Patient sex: F
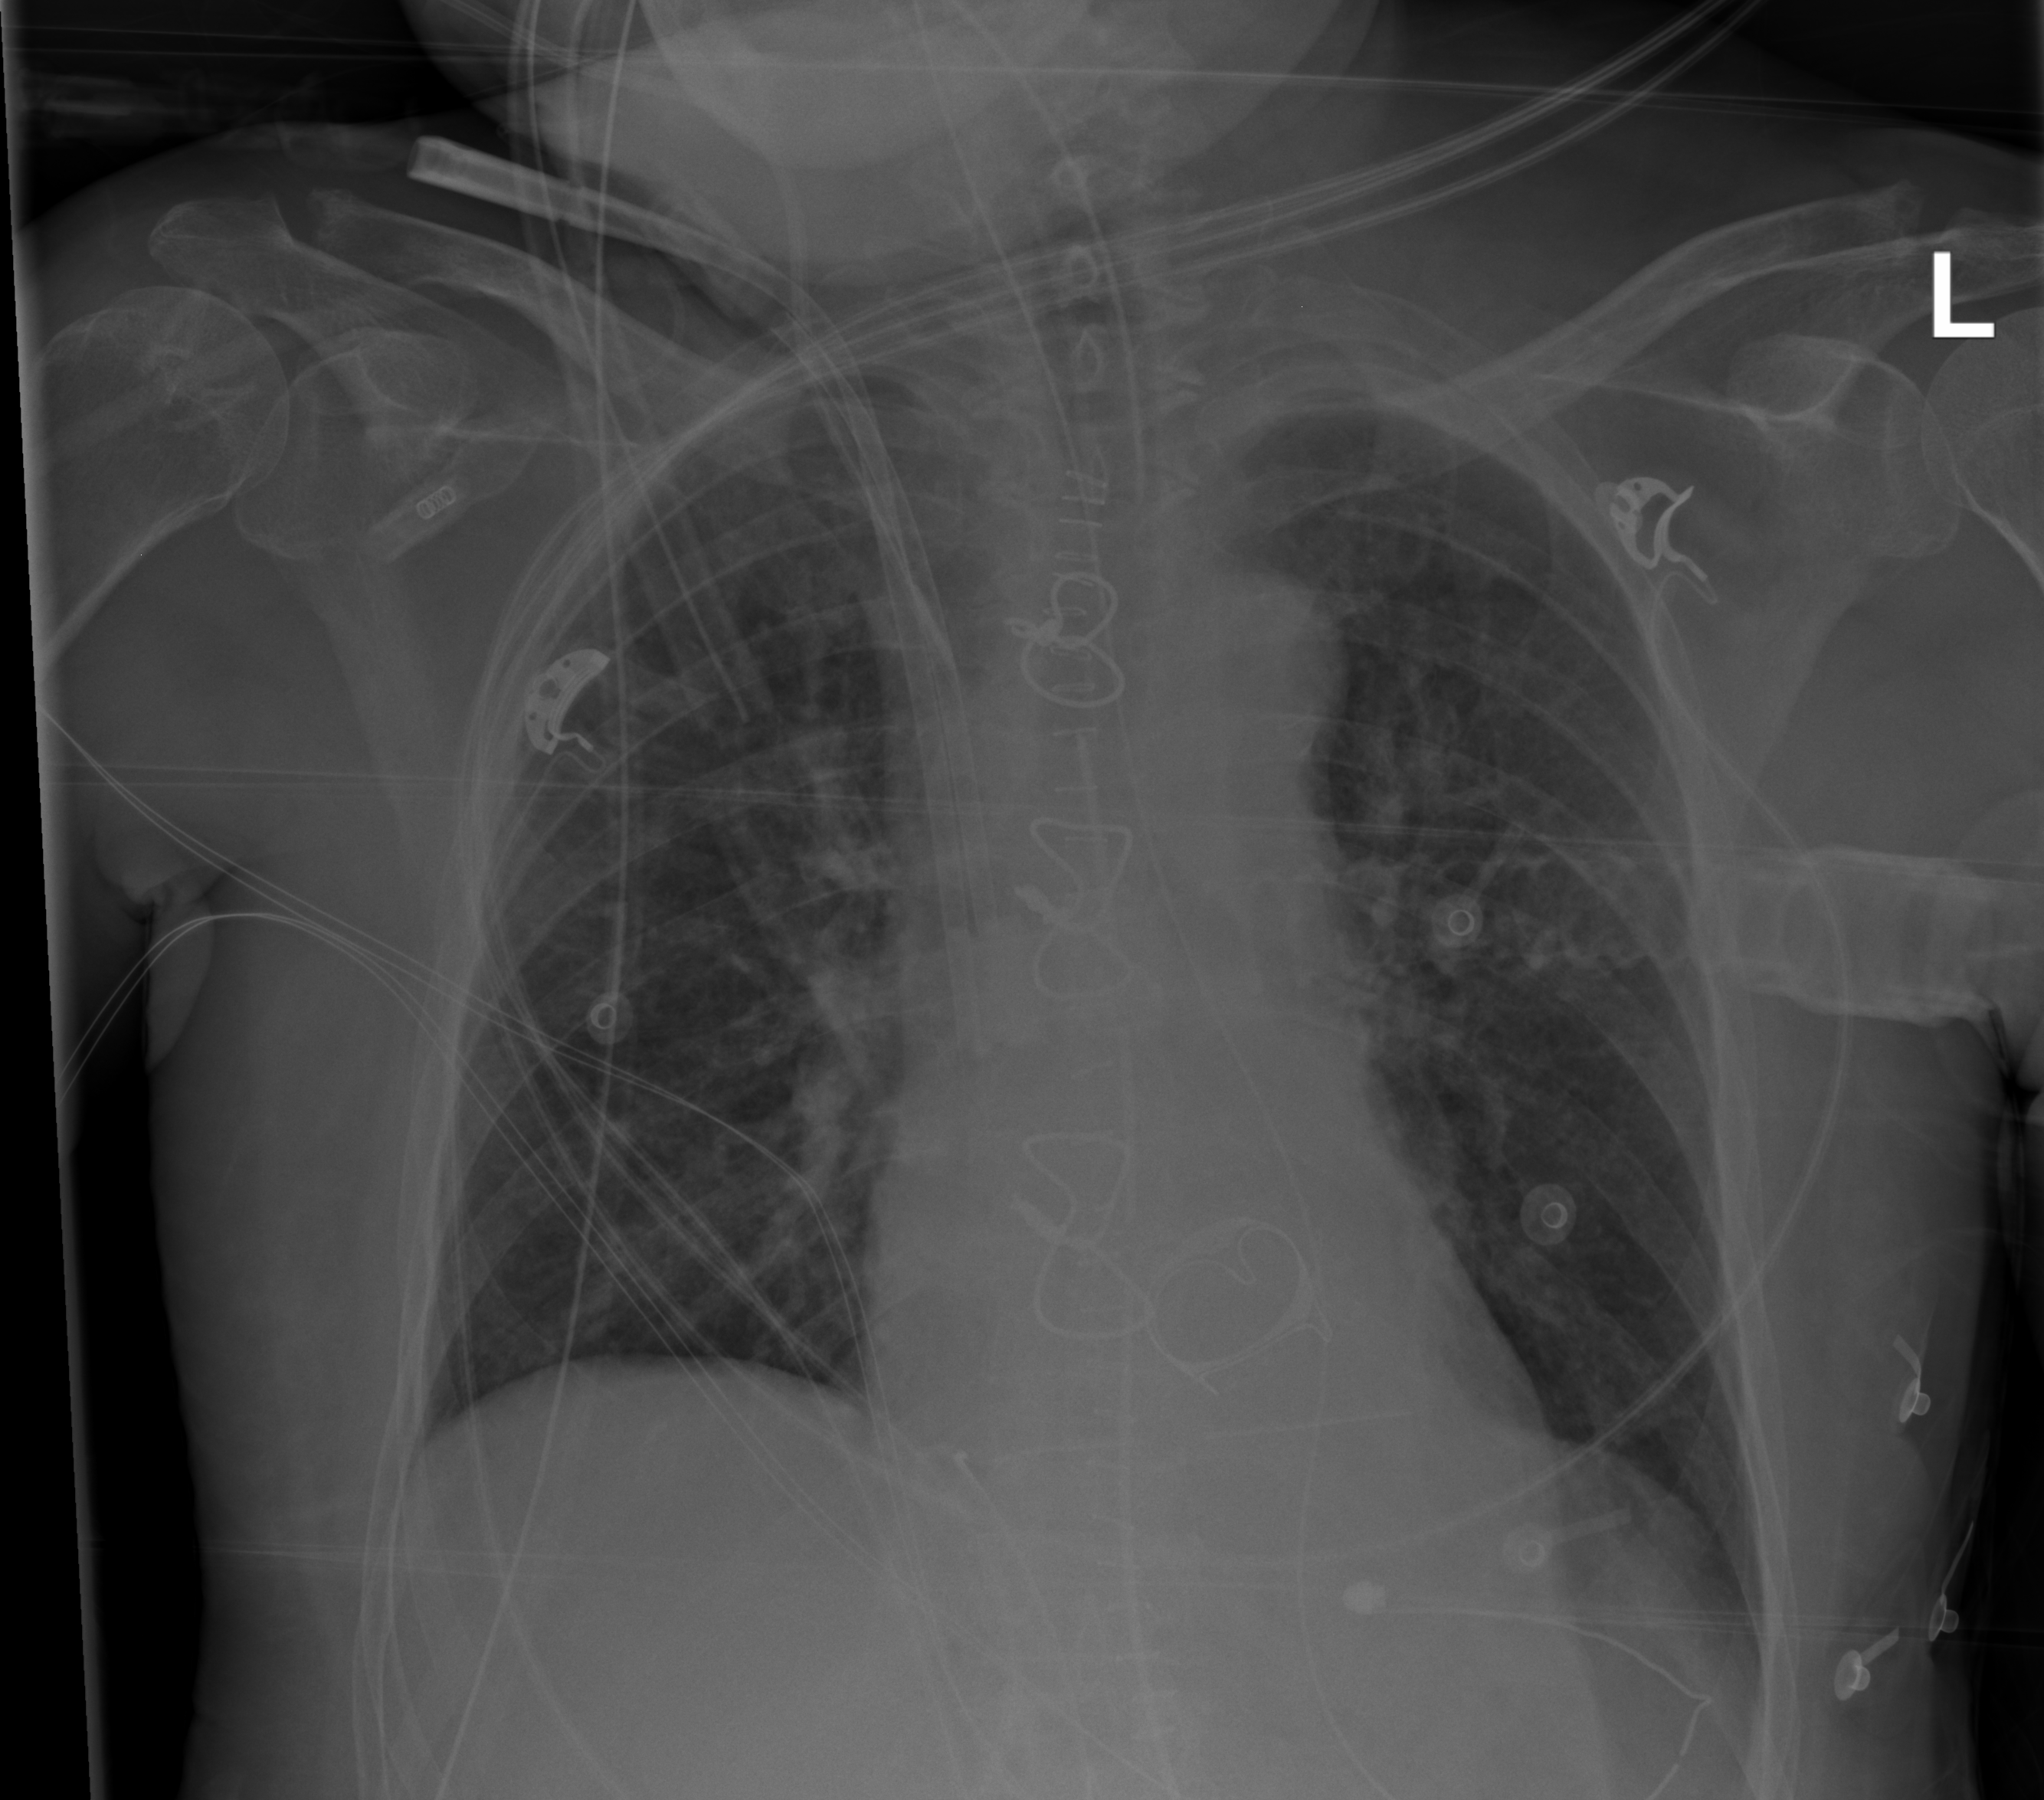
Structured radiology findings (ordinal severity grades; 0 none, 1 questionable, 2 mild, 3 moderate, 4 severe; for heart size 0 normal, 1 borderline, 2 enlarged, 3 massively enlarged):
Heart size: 0
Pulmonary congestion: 1
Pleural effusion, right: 0
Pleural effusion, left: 0
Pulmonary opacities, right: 1
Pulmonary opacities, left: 0
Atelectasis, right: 1
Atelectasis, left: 0